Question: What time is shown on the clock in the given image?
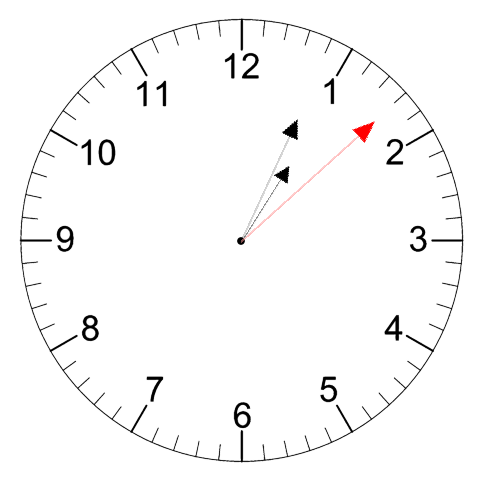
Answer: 01:04:08